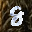
Label: 8